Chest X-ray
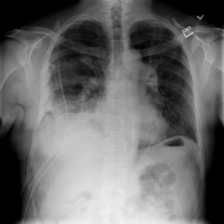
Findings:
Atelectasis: negative
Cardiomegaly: negative
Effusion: negative
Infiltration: negative
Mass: negative
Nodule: negative
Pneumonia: negative
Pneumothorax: negative
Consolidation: negative
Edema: negative
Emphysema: negative
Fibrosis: negative
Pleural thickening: negative
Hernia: negative